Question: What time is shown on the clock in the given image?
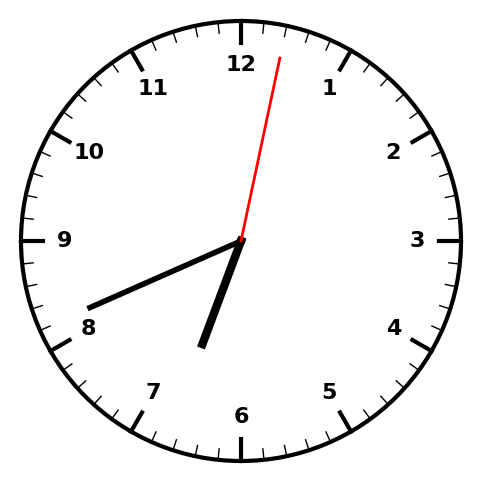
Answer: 06:41:02